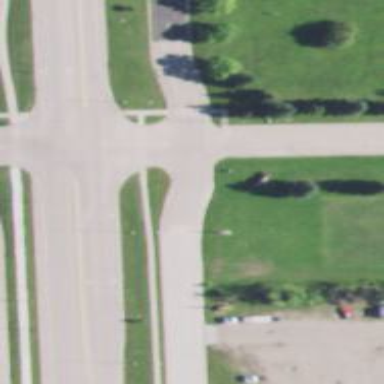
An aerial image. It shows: Marked crossing on footway.